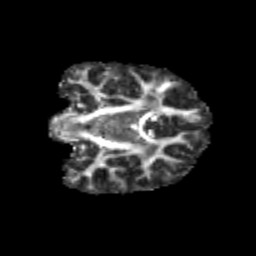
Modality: FA
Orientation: coronal
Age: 11
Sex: male
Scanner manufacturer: siemens
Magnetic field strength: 3 T
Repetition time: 3.8 s
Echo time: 0.07 s